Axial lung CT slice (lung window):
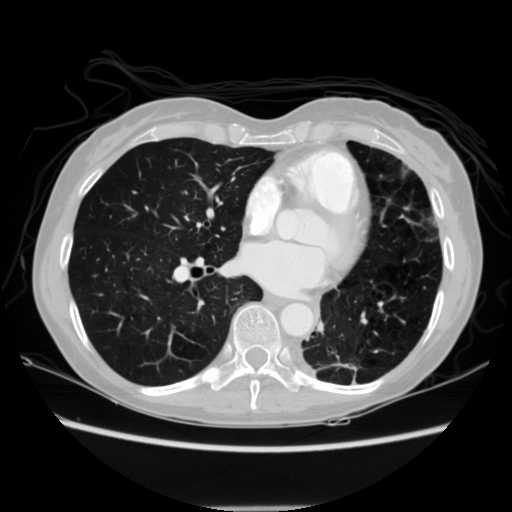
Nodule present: no